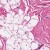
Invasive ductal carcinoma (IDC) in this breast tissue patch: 0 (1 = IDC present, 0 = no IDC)